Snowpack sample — Buffalo Mountain, Silverthorne, Colorado, USA (1/25/25, 10:11 AM MST)
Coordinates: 39.6222, -106.1139
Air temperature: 22 °F
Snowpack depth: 110 cm
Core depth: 30 cm
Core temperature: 42.8 °F
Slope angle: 12°, slope face: 102°
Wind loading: high
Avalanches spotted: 0
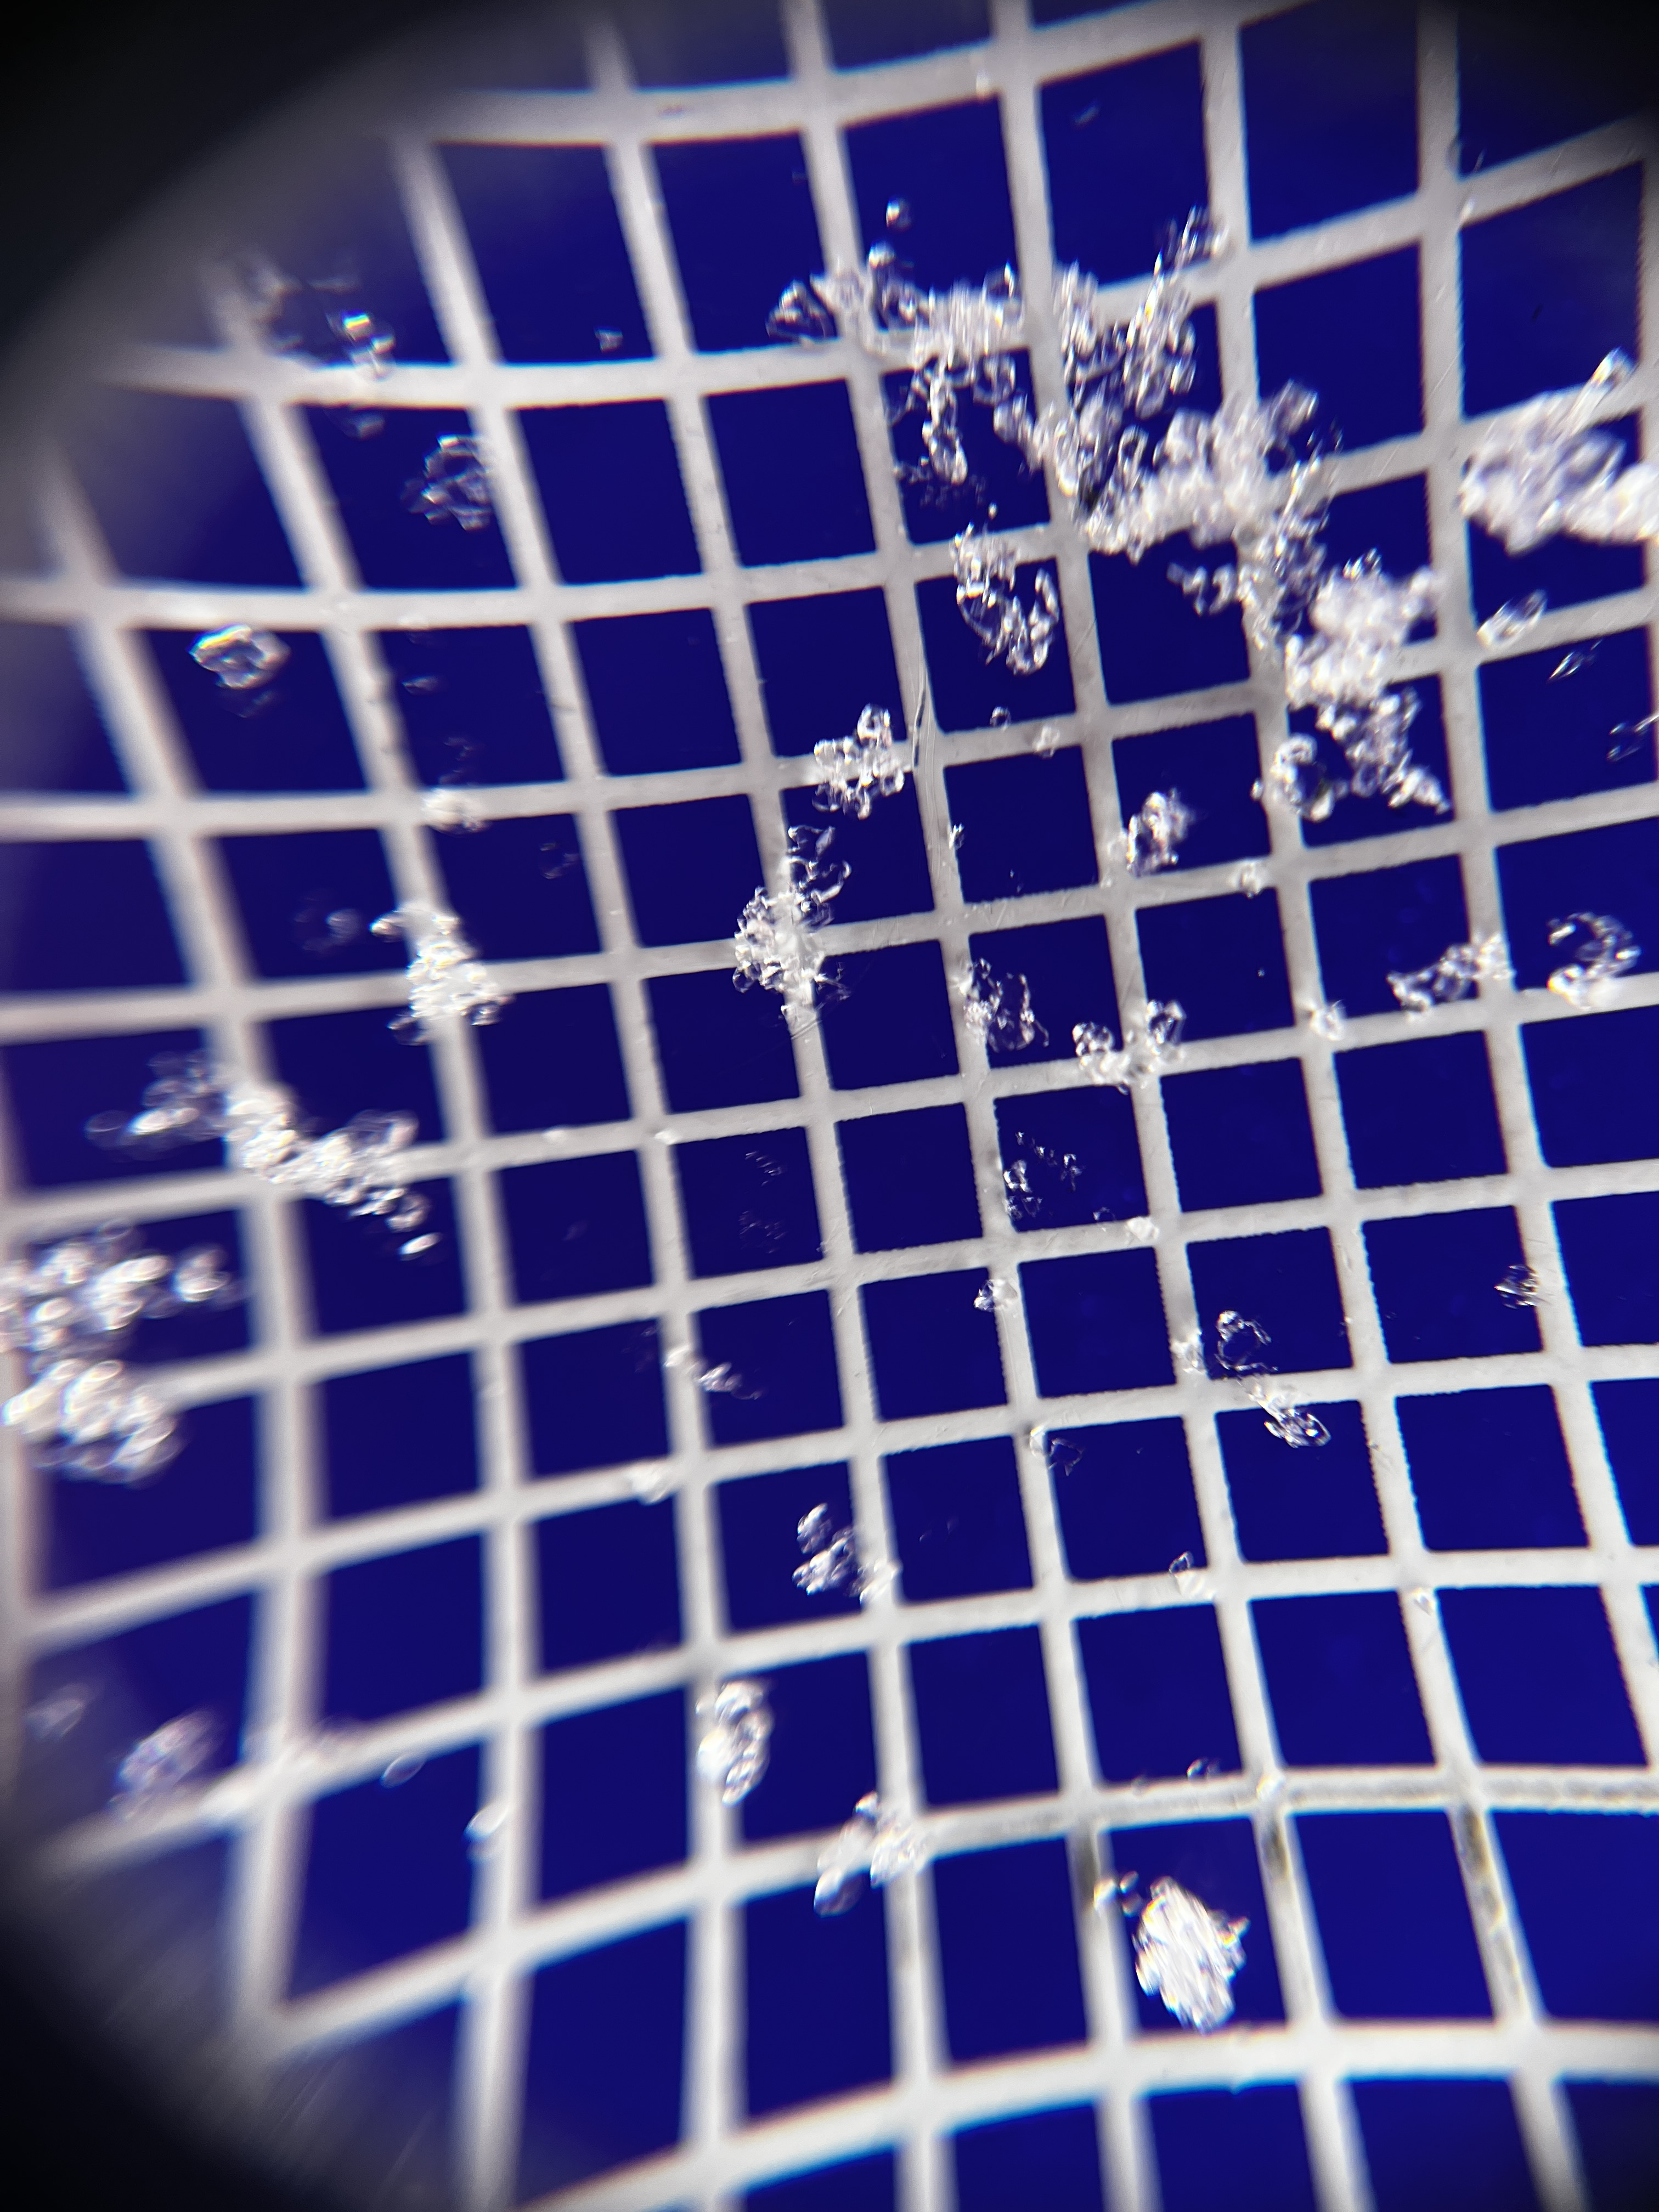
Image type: magnified_profile
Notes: No avalanches nearby, collected on the outskirts of a fire break 15 meters from the treeline, on way to Buffalo and Red Mountain